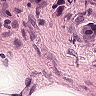
Metastatic tissue present: yes